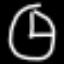
Label: clock